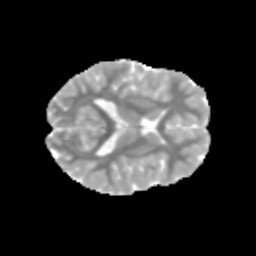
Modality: MD
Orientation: axial
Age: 10
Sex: male
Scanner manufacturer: siemens
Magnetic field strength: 3 T
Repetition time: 3.8 s
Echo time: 0.07 s